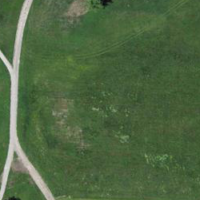
EUNIS habitat code: 52
Species observed at this site:
Primula veris